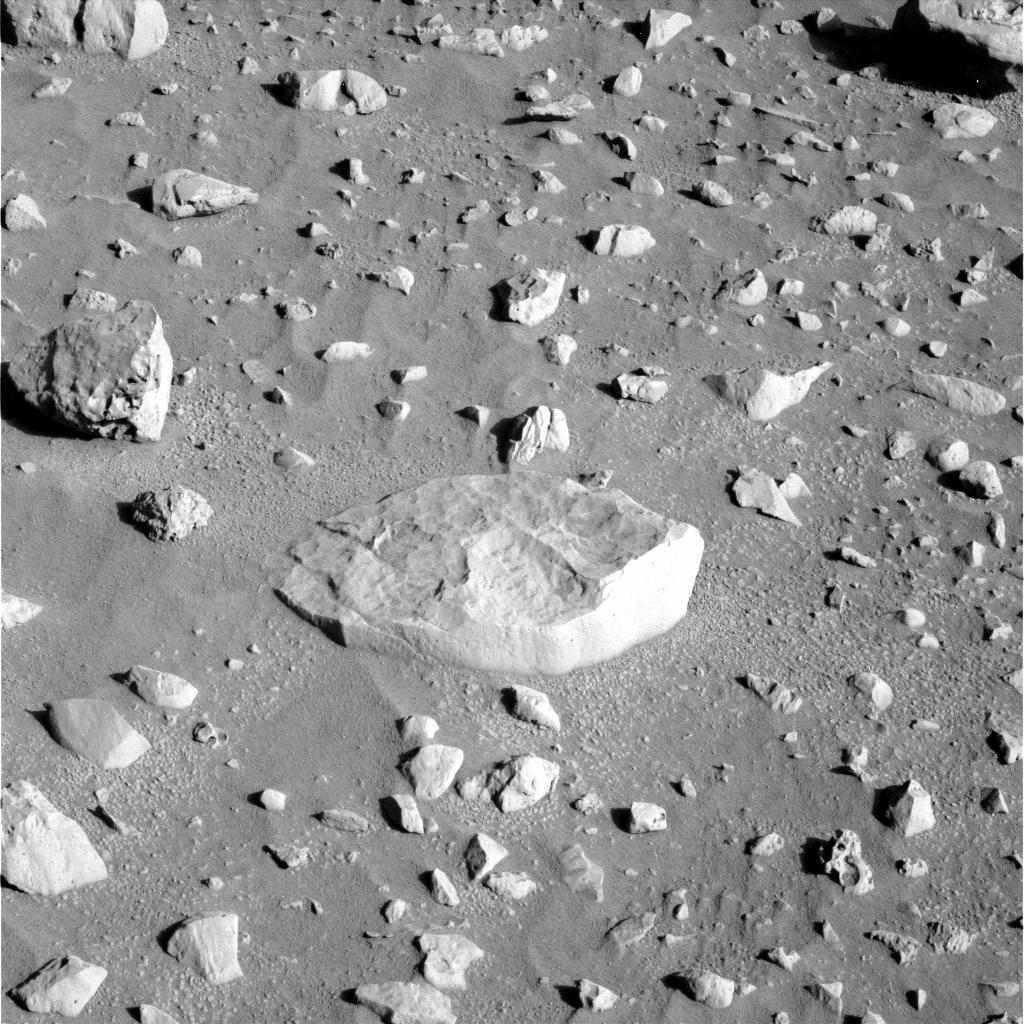
Terrain classes present: Gravel / Sand / Soil, Rock, Shadow